Field crop: maize
Growth stage: 2
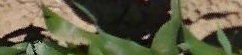
Species: maize